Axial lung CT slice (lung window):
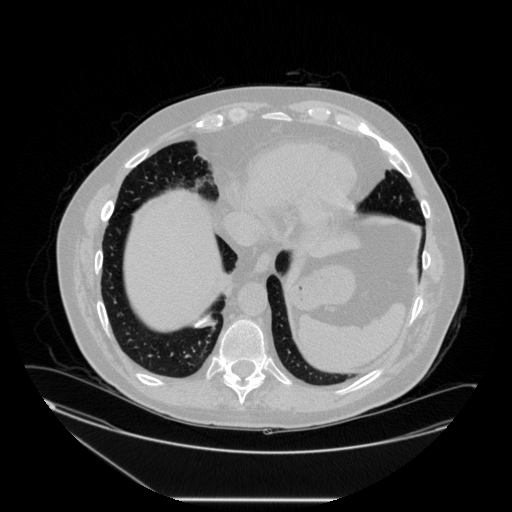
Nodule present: no